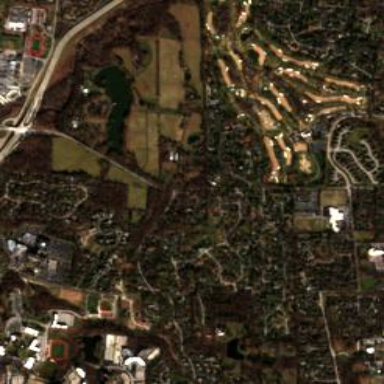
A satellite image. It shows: Golf course.